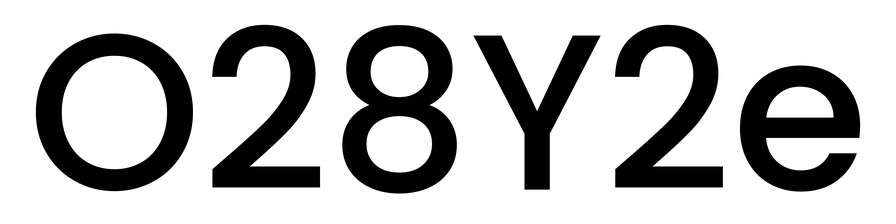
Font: Poppins-Medium